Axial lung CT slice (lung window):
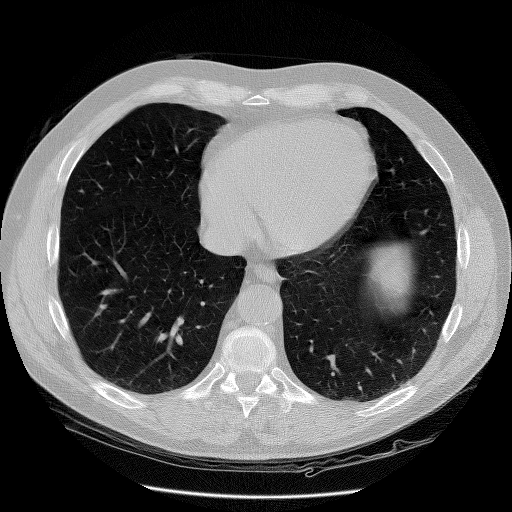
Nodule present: no